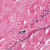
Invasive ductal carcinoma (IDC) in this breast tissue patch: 0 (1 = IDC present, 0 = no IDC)